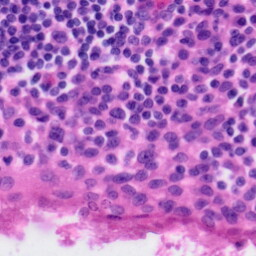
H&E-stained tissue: Tonsil